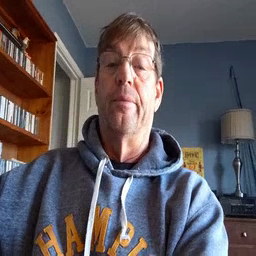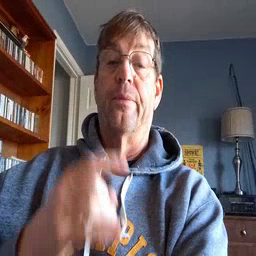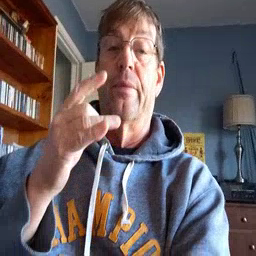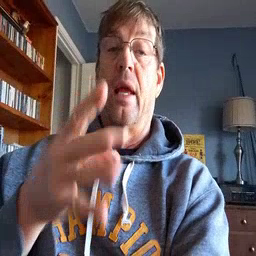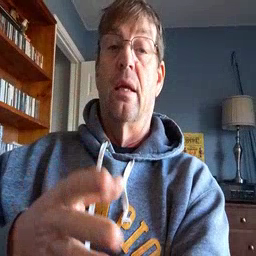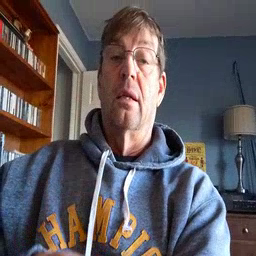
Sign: hate